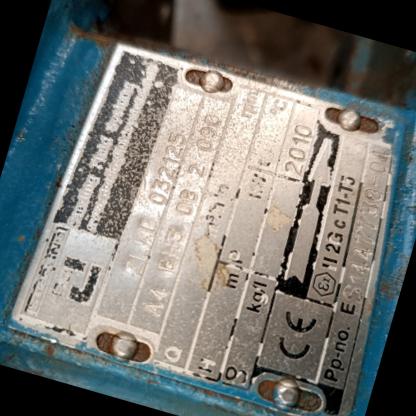
Klasa: tabliczka-znamionowa